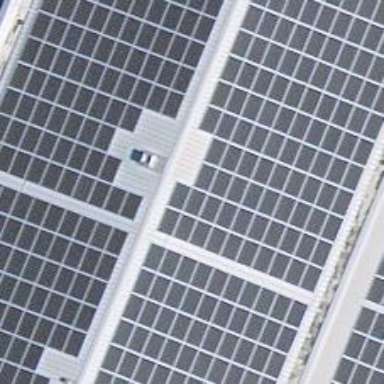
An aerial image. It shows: Solar power generator utilizing photovoltaic technology with solar photovoltaic panels.